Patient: sex M, age 64
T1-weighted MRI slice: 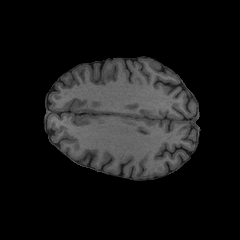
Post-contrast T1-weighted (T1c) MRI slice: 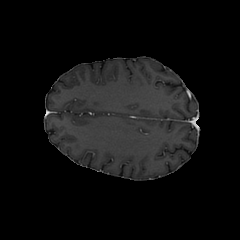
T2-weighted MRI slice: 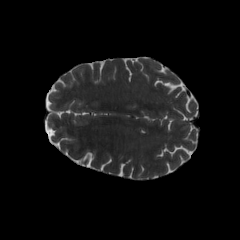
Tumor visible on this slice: no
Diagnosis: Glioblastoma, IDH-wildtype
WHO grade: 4